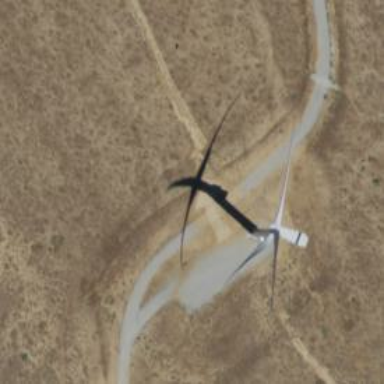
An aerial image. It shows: Wind generator of the horizontal axis type made by Vestas.